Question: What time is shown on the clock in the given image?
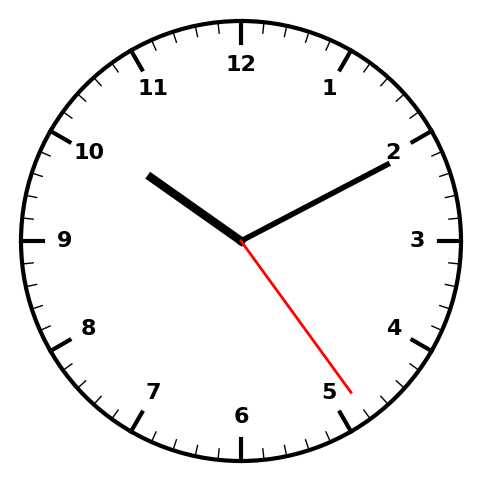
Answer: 10:10:24